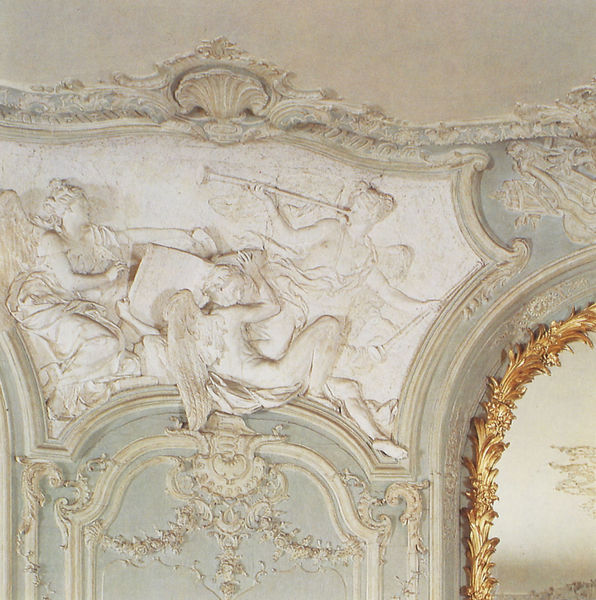
Titel: Stuckarbeiten im Salon des Palais de Soubise, die Geschichte und der Ruhm
Künstler: Lambert Sigisbert
 Adam
Standort: Paris, Hôtel Soubise (EU - F - Ile-de-France)
Schlagwörter: blau, blätter, flügel, fuß, nackt, weiß, sitzen, blumen, blüten, tuch, barock, gold, decke, drei, musik, rechts, rokoko, fliegen, engel, ranken, relief, liegen, bogen, stab, ornamente, verzierung, stuck, wei, buch, girlanden, schloß, muschel, fanfare, gips, posaune, glod, mamor, trompete, detail foto, blätter posaune